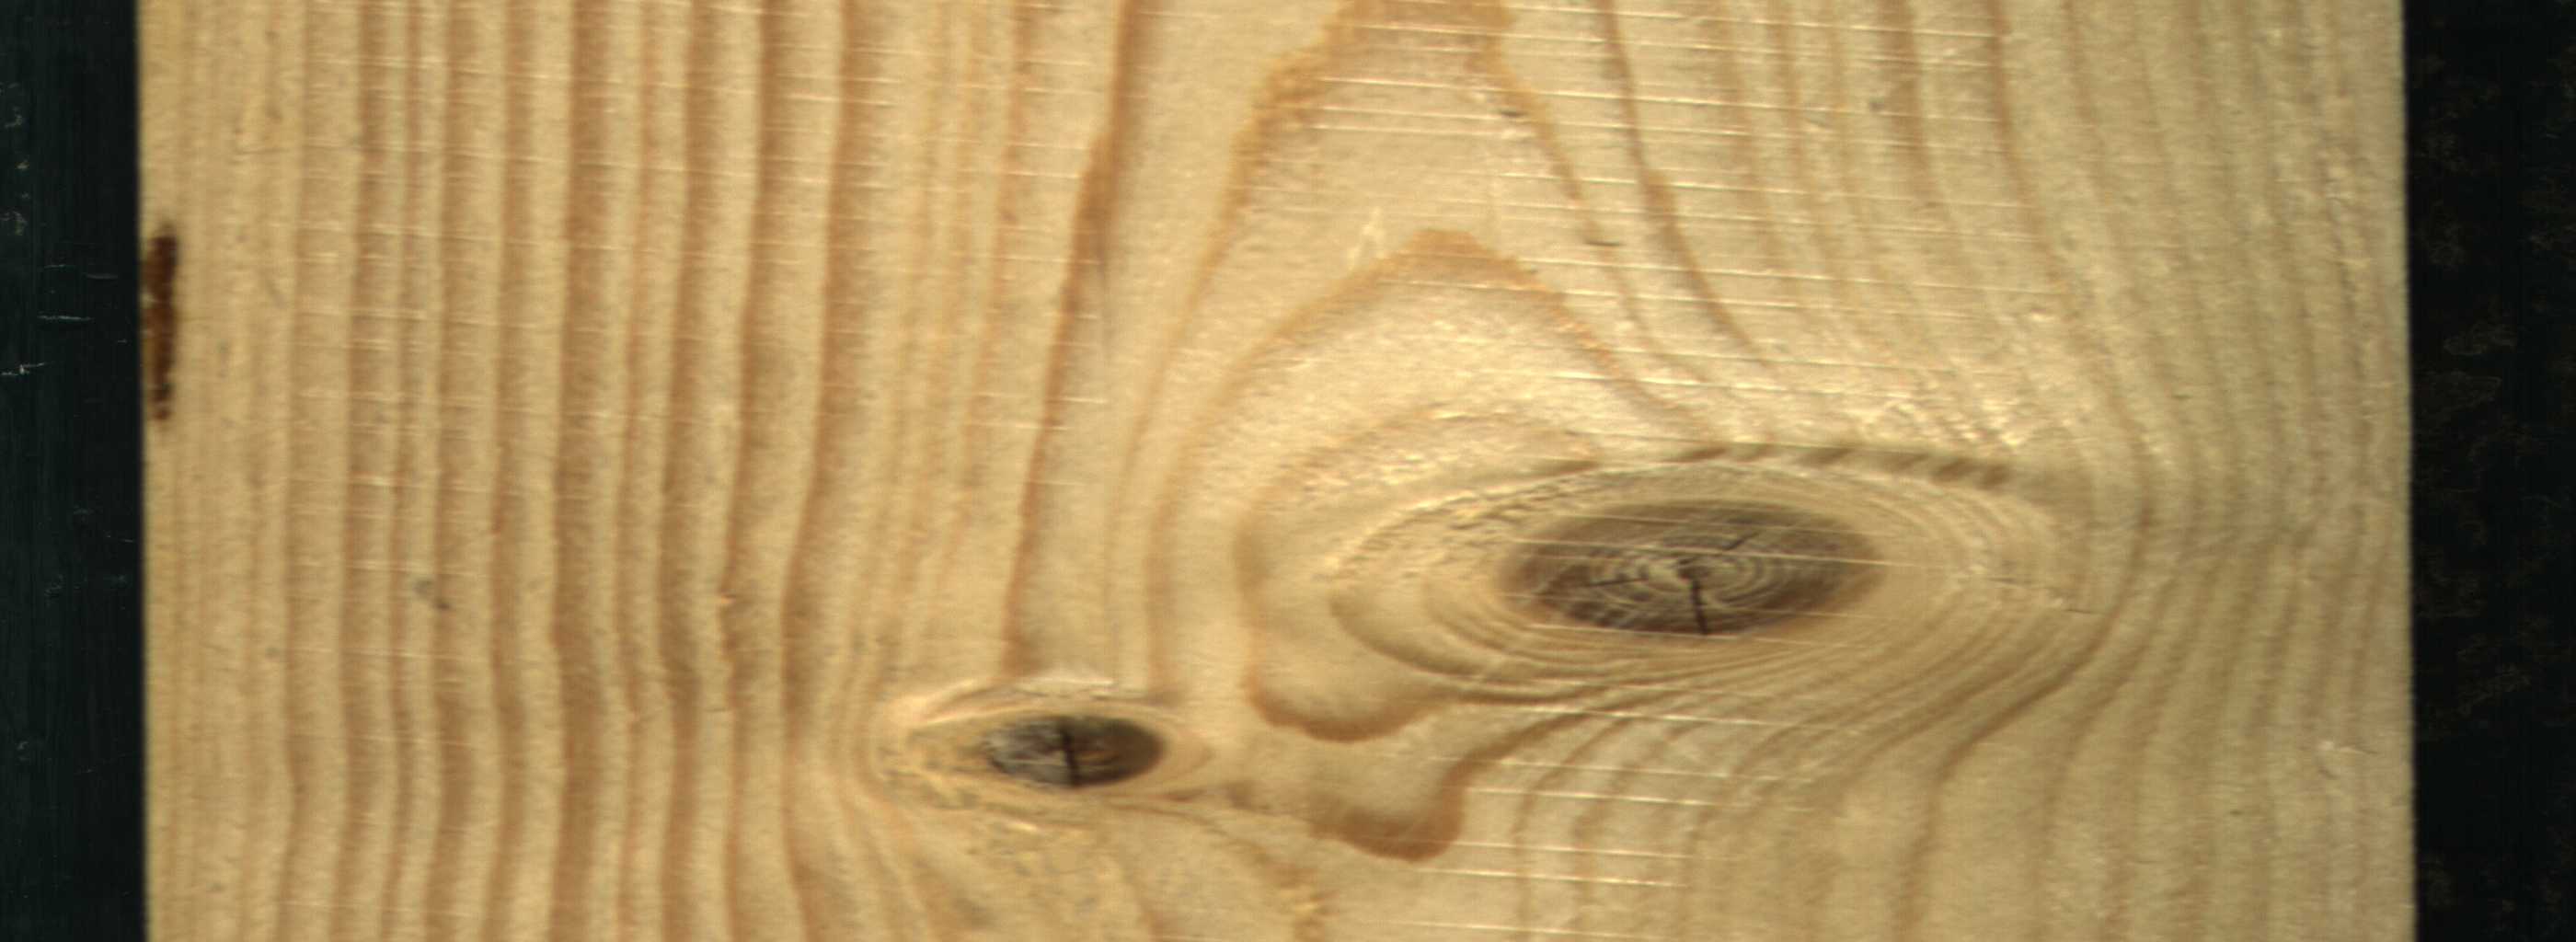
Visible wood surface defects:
resin
knot_with_crack
Dead_Knot